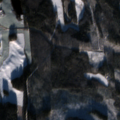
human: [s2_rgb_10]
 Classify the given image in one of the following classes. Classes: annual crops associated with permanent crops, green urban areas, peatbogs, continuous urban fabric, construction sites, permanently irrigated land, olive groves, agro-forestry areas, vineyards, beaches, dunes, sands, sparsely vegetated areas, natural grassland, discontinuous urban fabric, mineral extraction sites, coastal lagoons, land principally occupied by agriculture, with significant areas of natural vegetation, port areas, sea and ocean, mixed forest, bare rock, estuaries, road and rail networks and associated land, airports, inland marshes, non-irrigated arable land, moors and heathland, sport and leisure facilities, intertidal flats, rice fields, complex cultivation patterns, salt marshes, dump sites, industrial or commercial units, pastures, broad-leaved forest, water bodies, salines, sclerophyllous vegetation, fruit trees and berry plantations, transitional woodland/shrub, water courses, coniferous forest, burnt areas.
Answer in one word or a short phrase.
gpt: non-irrigated arable land, land principally occupied by agriculture, with significant areas of natural vegetation, coniferous forest, mixed forest, transitional woodland/shrub, water bodies